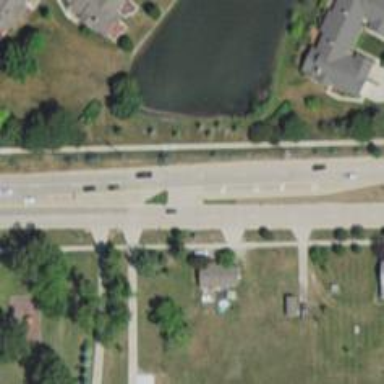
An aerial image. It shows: Secondary link road.